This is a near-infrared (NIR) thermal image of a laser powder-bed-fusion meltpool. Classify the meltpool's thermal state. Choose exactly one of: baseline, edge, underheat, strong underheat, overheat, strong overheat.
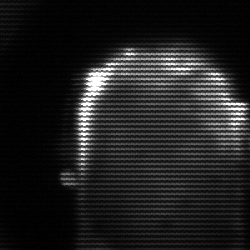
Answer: baseline